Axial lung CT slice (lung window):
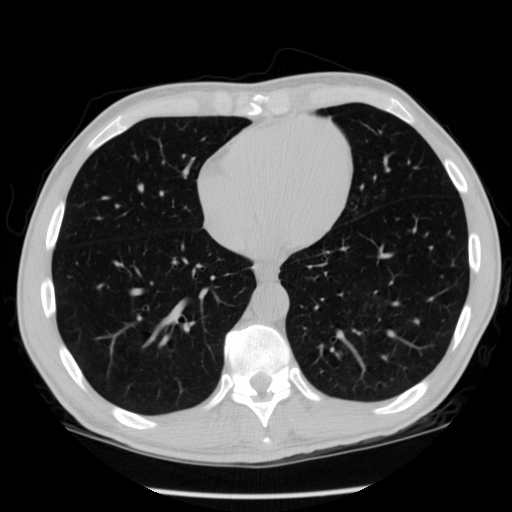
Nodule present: no